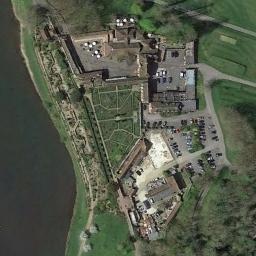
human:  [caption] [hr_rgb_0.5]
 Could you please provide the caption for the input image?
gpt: The palace is on the grass next to the water .

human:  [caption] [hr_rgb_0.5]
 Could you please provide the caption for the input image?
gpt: Many trees of different sizes are beside the palace .

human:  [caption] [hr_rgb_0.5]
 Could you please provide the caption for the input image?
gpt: The palace has some palaces, Courtyards, Parking lots and a park and the palace is next to a river .

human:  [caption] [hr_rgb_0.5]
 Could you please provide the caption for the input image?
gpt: The roofs of palaces are all gray, And the whole looks like a trapezoid .

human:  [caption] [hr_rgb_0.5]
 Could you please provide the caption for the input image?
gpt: There are green lawns and trees around the palace .